Field crop: maize
Growth stage: 2
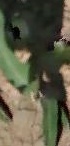
Species: maize